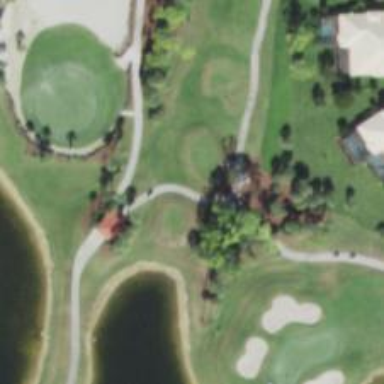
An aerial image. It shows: Pathway for golfing.